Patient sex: M
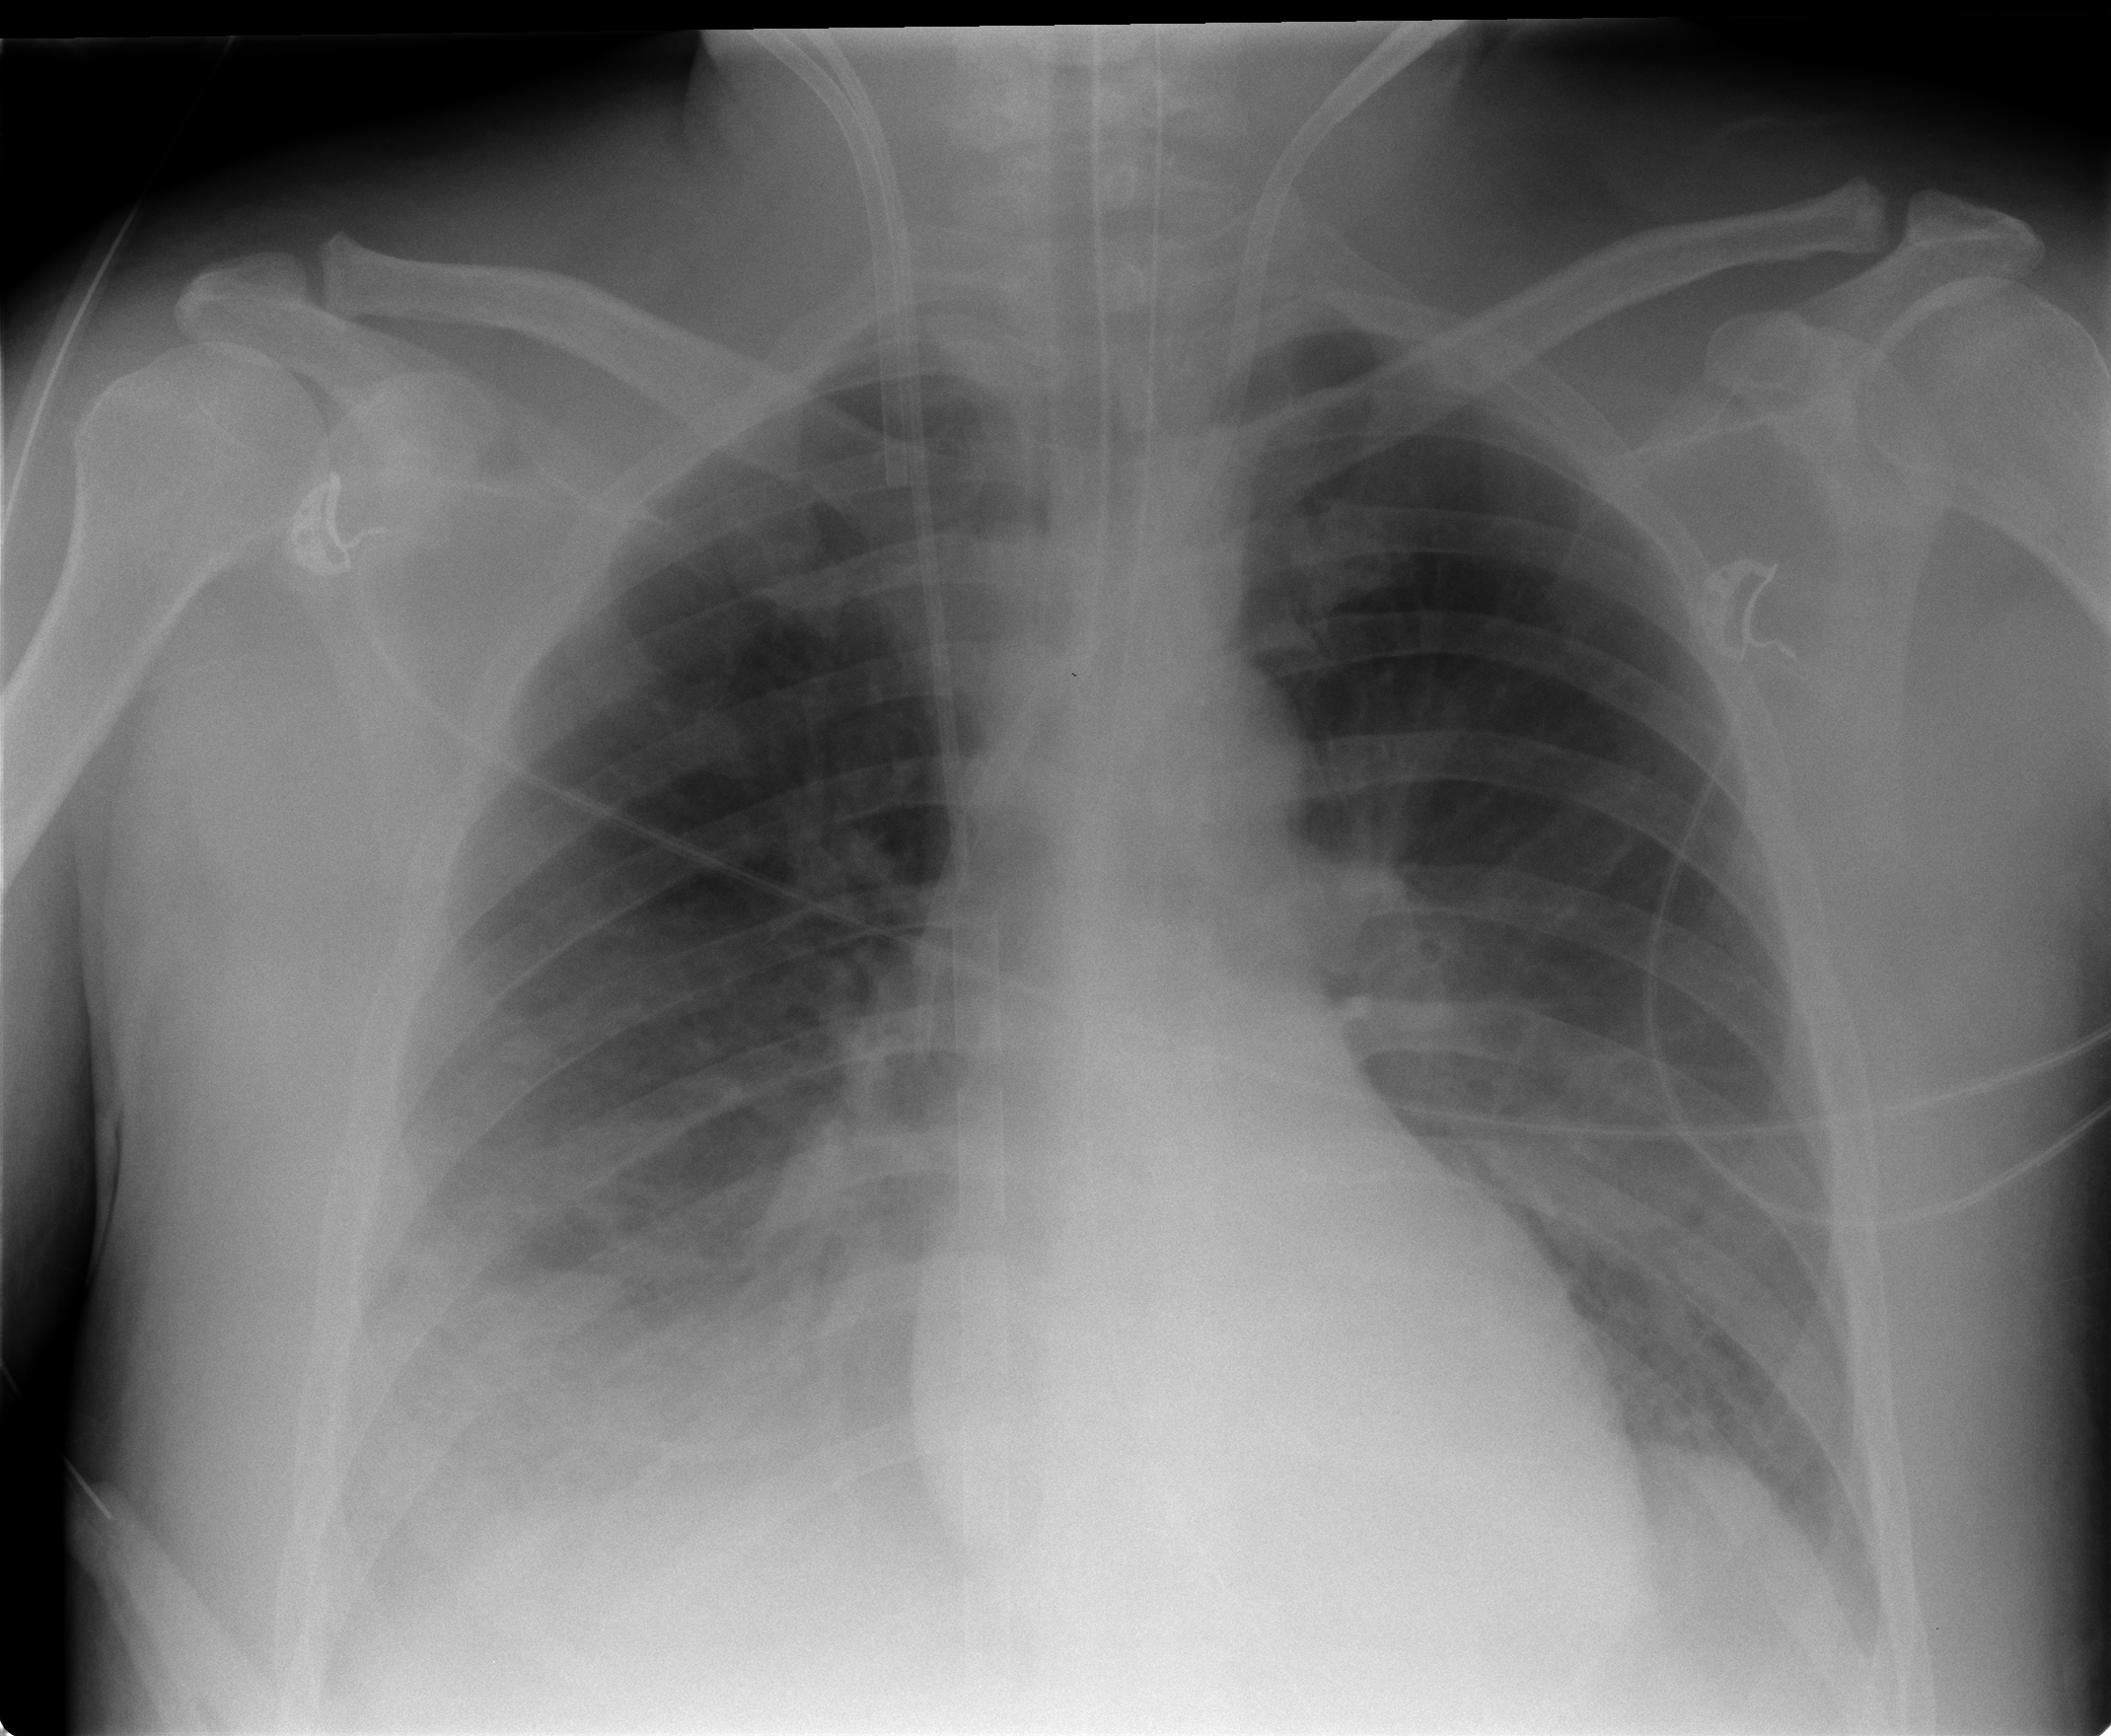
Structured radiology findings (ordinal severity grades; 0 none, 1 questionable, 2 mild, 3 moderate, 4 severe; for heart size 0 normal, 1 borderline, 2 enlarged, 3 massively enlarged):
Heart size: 0
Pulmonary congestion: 0
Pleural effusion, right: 2
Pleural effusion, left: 0
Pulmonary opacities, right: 2
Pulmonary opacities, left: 0
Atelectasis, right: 2
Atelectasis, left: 1